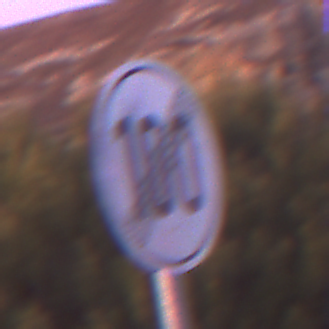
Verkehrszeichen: EndeGeschwindigkeit100
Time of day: Dawn
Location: Outdoor (Nature)
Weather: PartlyCloudy
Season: NotSpecified
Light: Natural